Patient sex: F
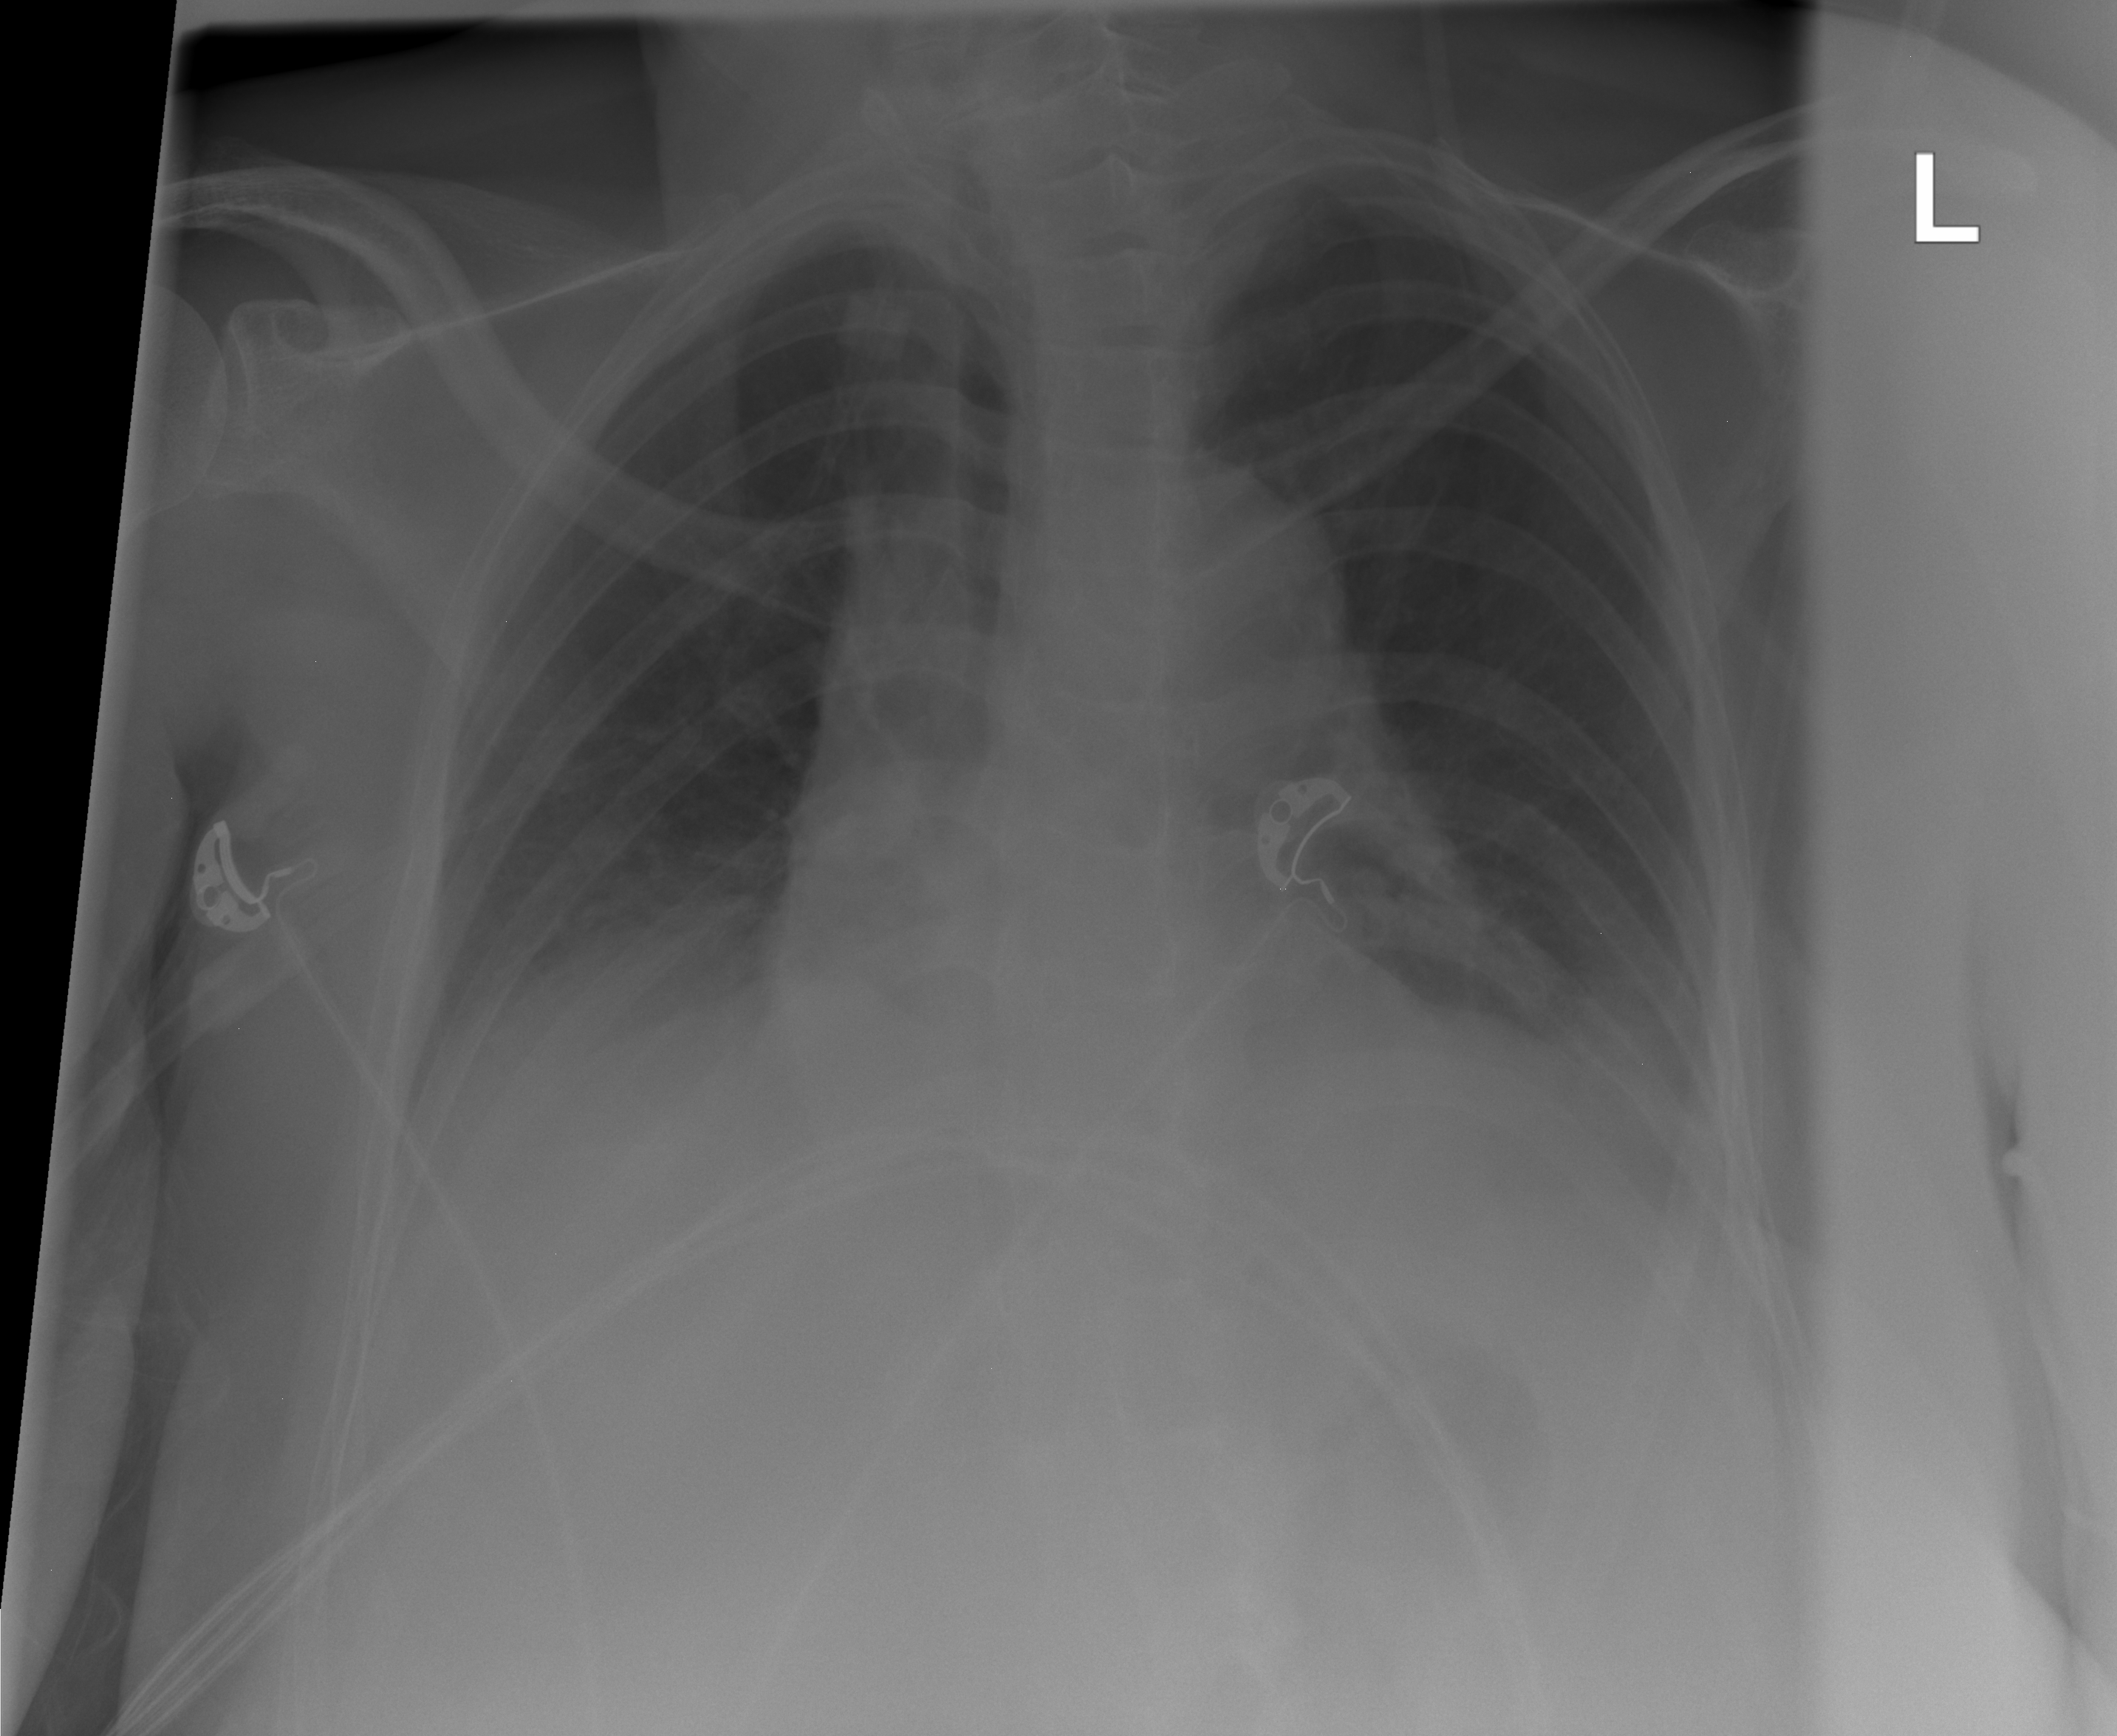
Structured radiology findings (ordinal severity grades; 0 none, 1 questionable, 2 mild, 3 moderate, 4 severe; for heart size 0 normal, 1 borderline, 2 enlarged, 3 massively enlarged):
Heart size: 0
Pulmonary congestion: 0
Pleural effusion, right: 3
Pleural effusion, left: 2
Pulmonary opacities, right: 0
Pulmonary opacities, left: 0
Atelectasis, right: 2
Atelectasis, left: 2